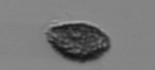
Label: Pseudochattonella_farcimen